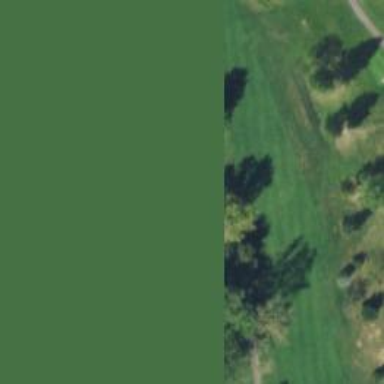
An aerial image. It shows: Grassy area designated as golf fairway.